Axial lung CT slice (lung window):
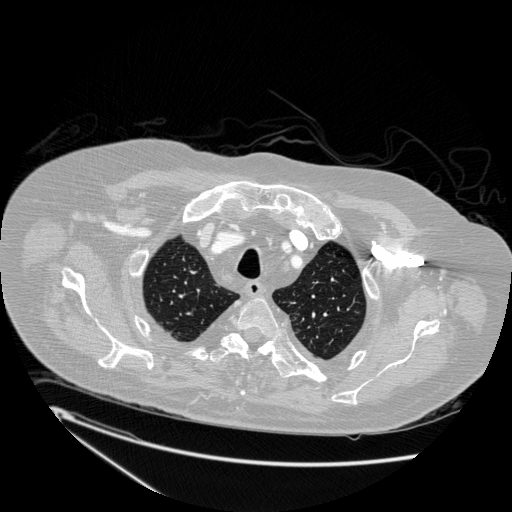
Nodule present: no